Field crop: maize
Growth stage: 1
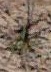
Species: salsola